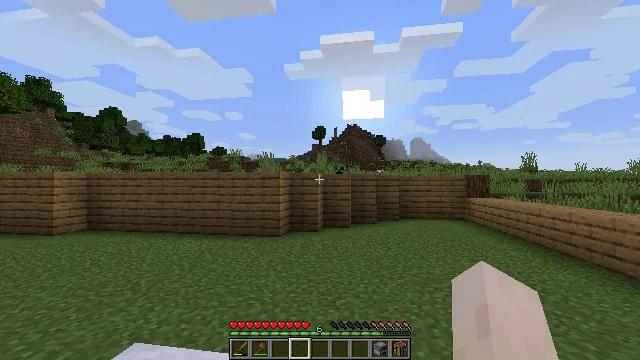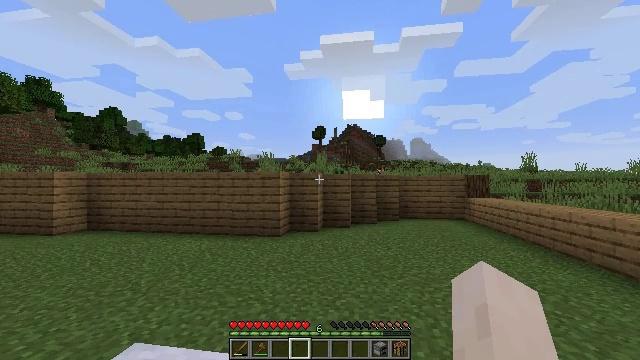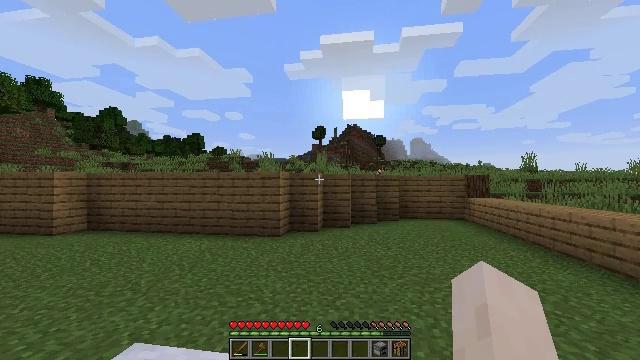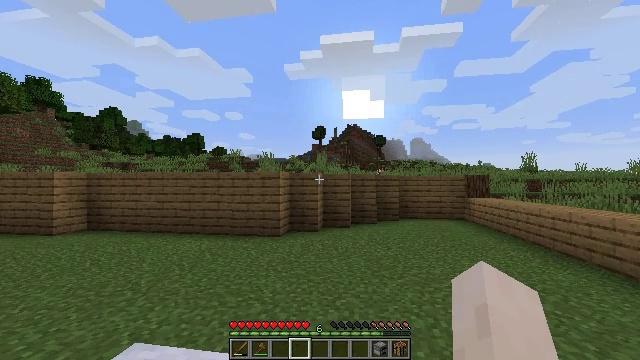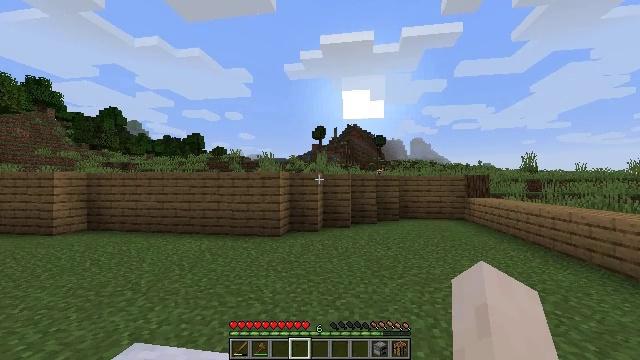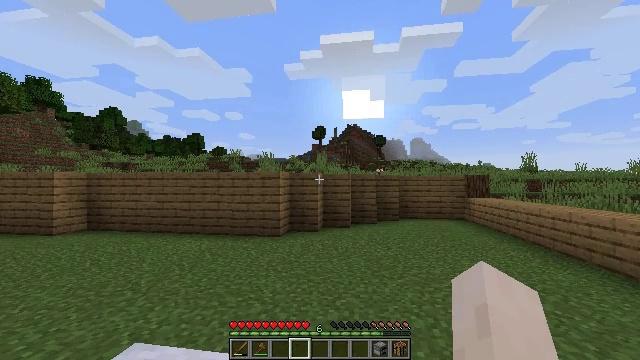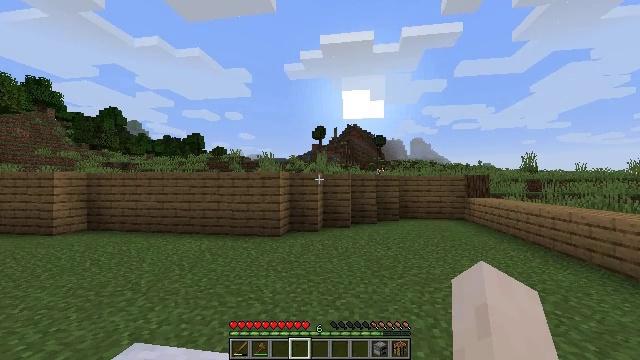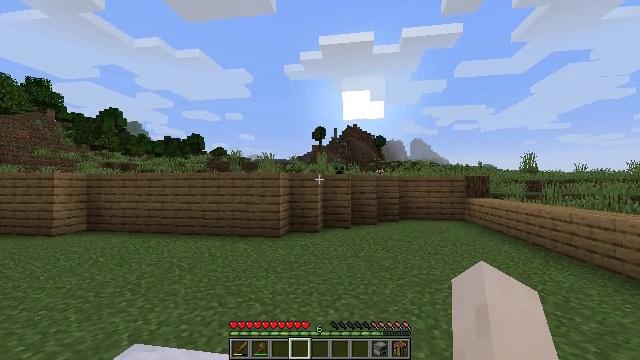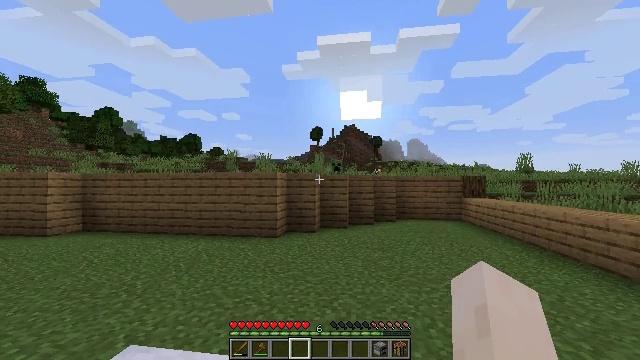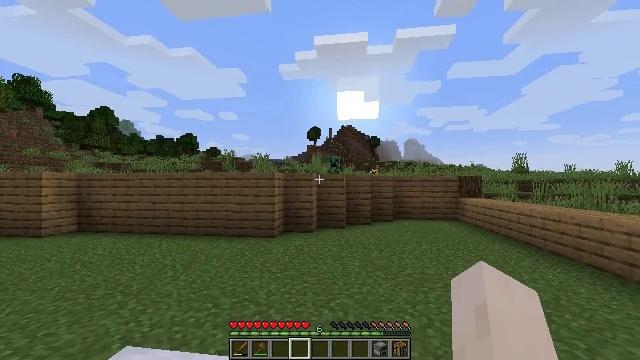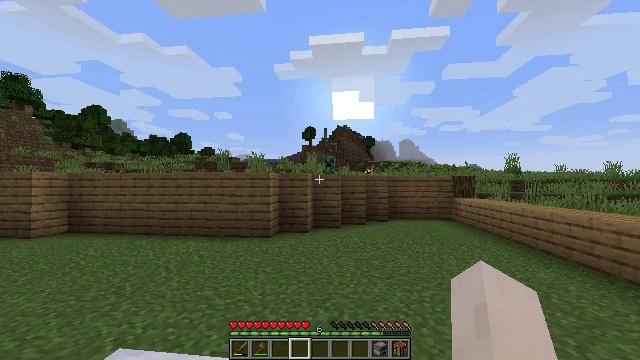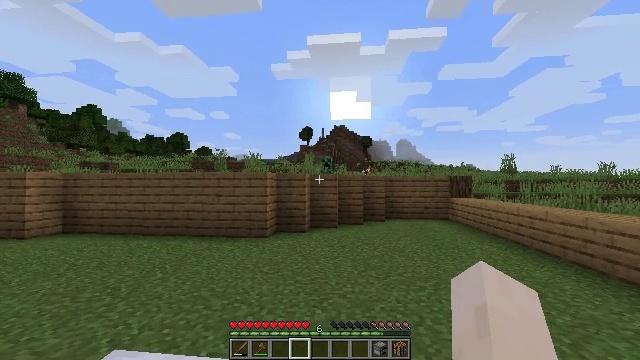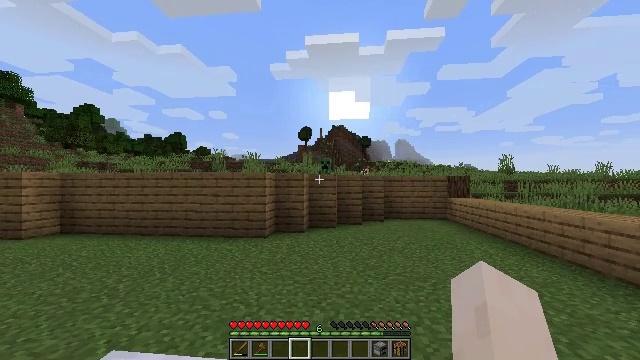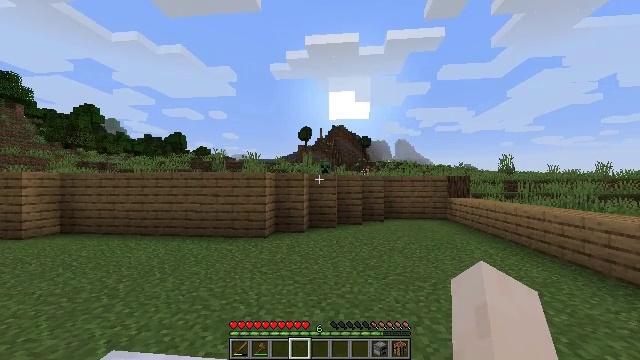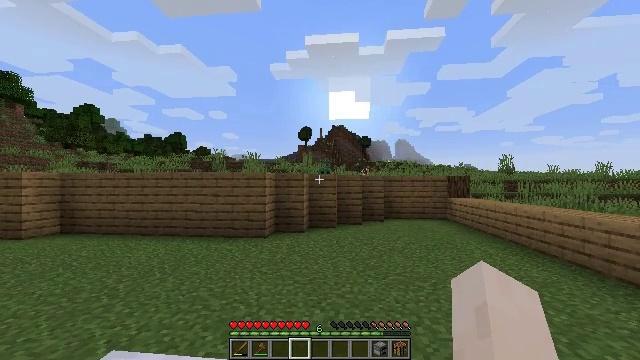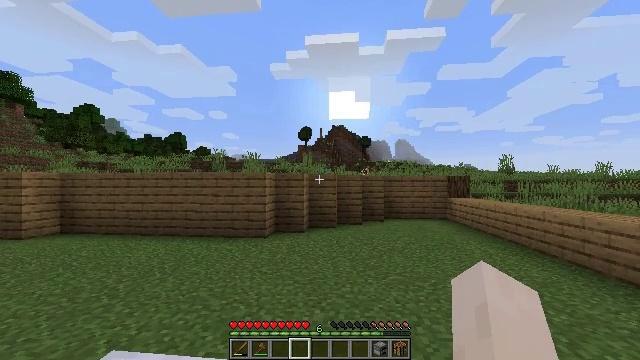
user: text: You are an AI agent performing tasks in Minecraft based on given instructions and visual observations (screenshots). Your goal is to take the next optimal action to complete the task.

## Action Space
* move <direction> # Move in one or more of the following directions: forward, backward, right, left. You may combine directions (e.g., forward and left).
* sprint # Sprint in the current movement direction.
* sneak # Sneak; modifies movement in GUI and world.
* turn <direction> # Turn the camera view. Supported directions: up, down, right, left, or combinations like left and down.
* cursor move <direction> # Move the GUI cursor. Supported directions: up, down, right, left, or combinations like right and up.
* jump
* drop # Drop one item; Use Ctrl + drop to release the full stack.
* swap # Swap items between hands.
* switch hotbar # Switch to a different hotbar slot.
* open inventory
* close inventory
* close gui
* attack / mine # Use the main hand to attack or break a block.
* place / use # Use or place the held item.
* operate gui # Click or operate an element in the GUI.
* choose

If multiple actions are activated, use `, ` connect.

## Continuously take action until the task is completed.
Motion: motion action
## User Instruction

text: Mine the white bed.
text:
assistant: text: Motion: no_op
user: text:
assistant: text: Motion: no_op
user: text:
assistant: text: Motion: no_op
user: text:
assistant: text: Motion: no_op
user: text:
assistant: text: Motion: no_op
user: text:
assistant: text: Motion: no_op
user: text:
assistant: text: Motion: no_op
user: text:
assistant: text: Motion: no_op
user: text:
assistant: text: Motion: no_op
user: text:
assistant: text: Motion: turn right
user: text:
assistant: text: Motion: no_op
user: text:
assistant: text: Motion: no_op
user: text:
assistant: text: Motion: no_op
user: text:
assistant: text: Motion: no_op
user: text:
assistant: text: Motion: no_op
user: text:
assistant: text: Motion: no_op
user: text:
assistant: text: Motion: no_op
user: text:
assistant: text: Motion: no_op
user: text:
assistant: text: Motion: no_op
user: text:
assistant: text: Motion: no_op
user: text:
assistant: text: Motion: no_op
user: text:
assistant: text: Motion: no_op
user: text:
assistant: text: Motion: no_op
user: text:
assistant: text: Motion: no_op
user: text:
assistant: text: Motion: no_op
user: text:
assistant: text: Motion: no_op
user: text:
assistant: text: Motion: no_op
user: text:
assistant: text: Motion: no_op
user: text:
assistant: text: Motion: no_op
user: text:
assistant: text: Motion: no_op